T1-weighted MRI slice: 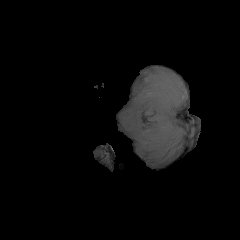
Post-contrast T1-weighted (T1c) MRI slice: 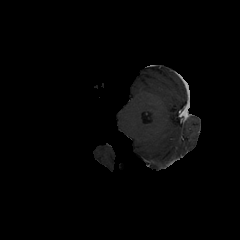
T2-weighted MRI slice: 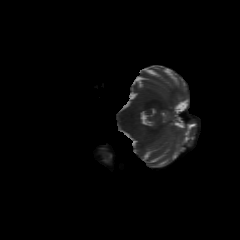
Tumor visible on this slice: no